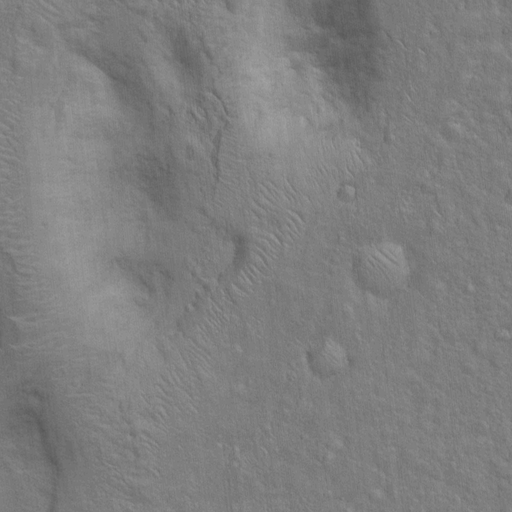
Objects detected: cone, cone, cone